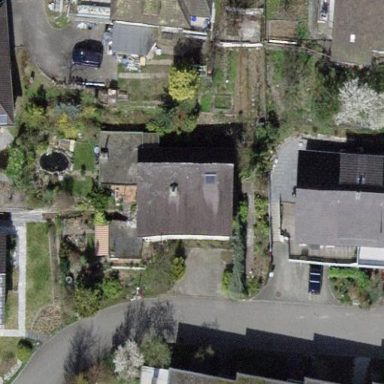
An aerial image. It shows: Residential building.